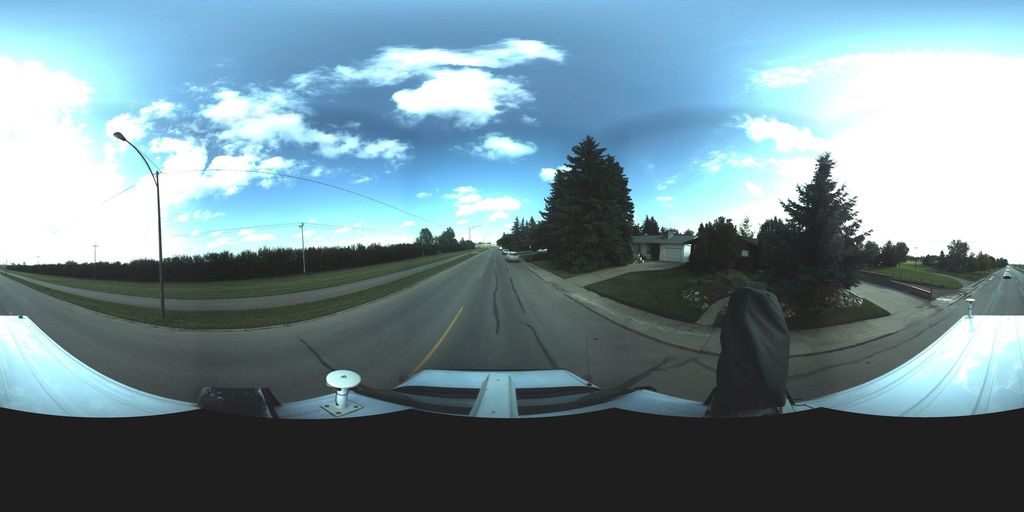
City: saskatoon